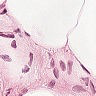
Metastatic tissue present: no